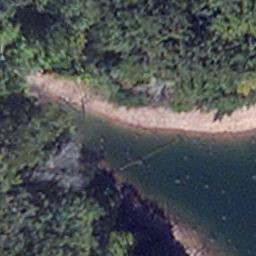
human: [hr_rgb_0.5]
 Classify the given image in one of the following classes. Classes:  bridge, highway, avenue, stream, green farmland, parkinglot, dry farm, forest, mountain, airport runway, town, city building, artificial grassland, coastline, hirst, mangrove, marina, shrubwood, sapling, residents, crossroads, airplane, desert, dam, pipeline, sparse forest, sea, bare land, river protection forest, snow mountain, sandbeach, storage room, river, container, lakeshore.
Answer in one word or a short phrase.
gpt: lakeshore